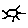
Label: sun